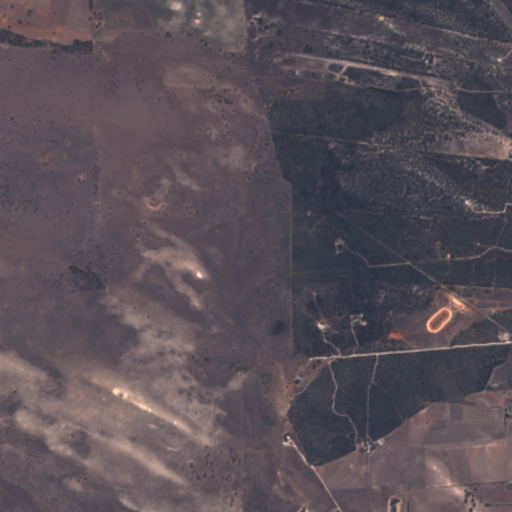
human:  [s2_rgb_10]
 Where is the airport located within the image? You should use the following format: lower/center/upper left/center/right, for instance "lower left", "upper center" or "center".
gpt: The airport is located in the upper right of the image.
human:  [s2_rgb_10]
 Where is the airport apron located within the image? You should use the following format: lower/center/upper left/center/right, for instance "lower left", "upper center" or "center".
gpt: The airport apron is located in the upper center of the image.
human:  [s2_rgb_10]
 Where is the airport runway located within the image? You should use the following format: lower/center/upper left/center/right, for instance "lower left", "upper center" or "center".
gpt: The airport runway is located in the upper right of the image.
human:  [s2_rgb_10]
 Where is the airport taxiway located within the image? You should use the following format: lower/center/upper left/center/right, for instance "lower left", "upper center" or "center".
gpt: The airport taxiway is located in the upper right of the image.
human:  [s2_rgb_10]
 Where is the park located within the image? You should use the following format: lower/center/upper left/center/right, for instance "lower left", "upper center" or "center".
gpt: There is no park in the image.